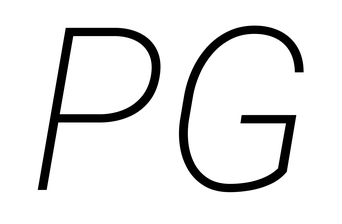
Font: Roboto-Italic_ExtraLight_Italic